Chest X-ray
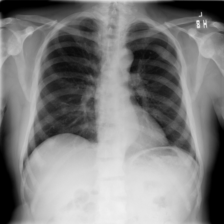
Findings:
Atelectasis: negative
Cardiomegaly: negative
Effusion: negative
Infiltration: negative
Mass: negative
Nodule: negative
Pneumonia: negative
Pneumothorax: negative
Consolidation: negative
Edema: negative
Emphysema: negative
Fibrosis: negative
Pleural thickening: negative
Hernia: negative